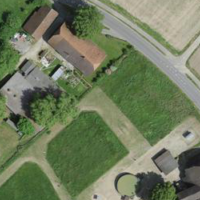
EUNIS habitat code: 55
Species observed at this site:
Portulaca oleracea